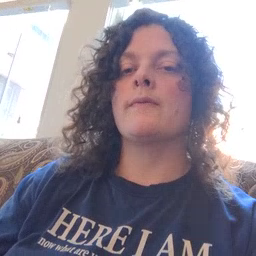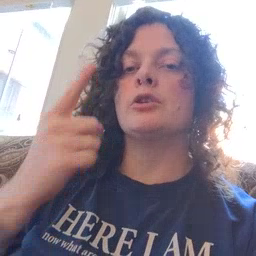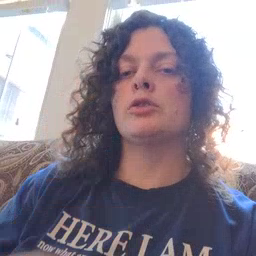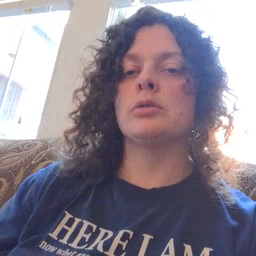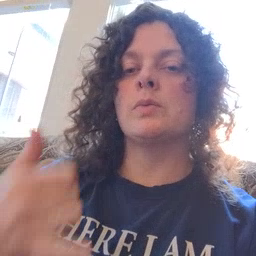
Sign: first